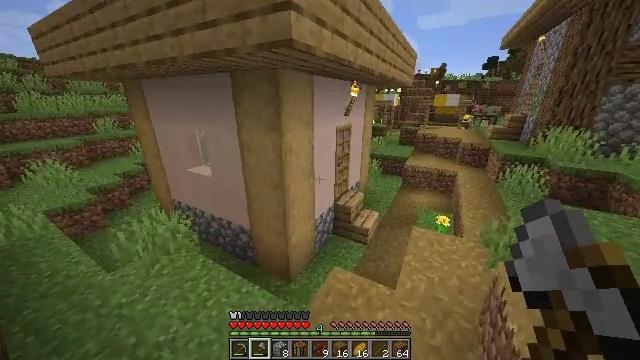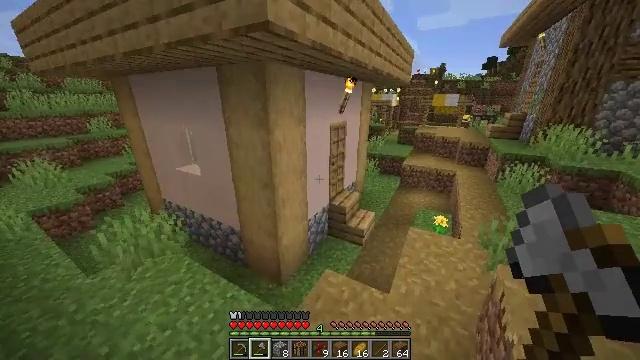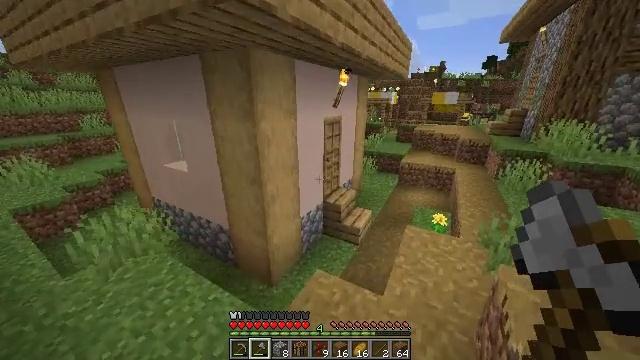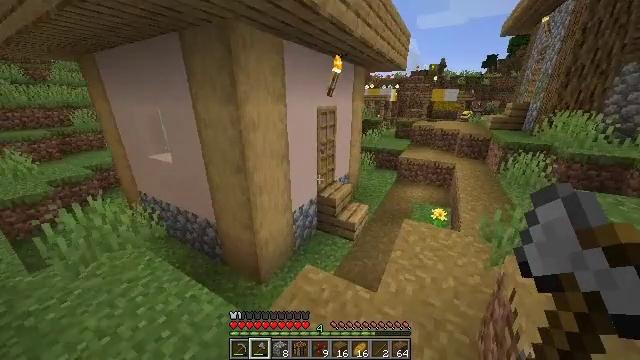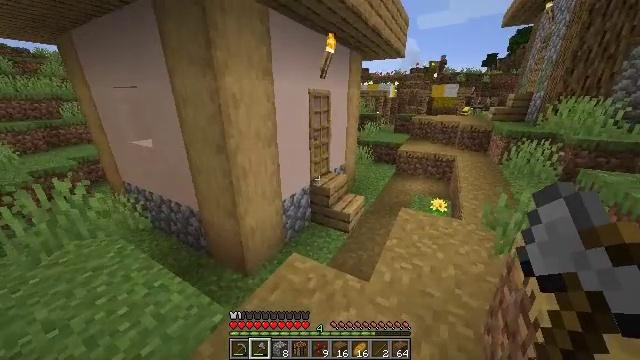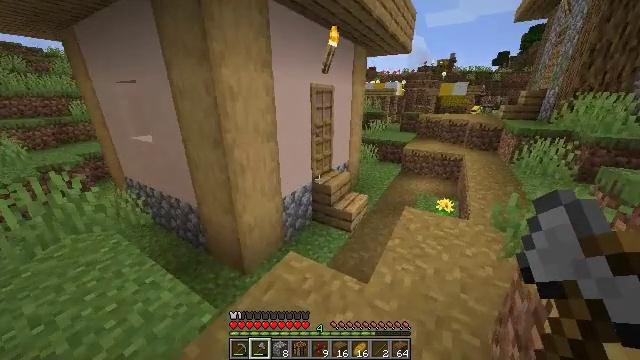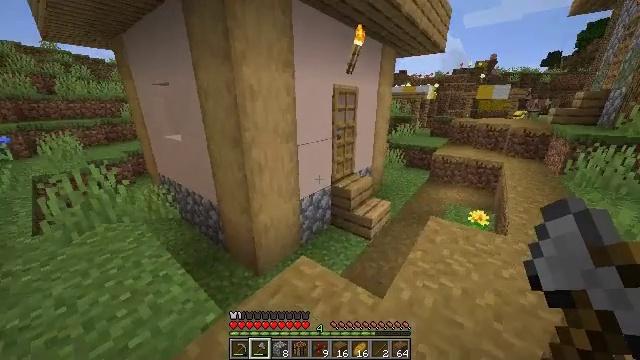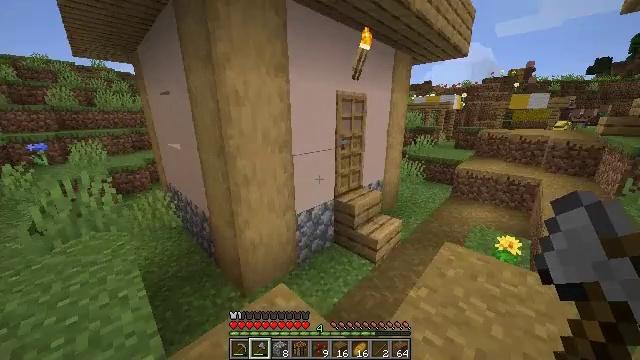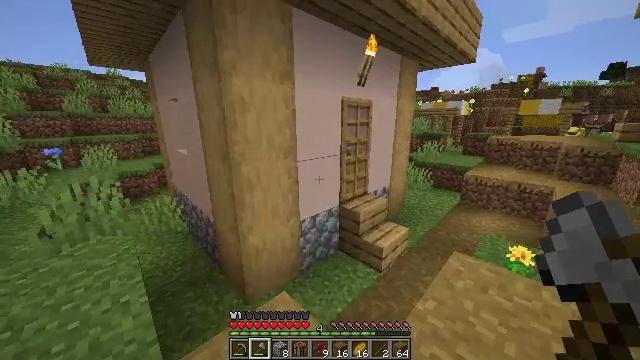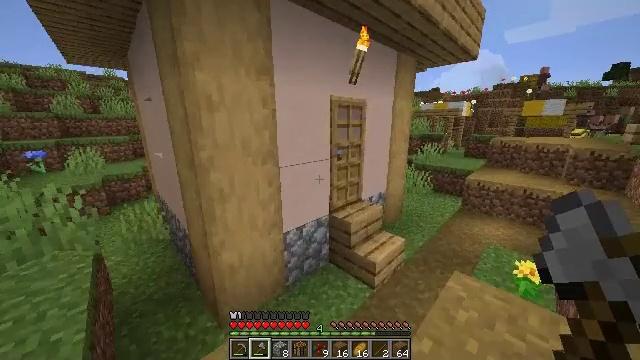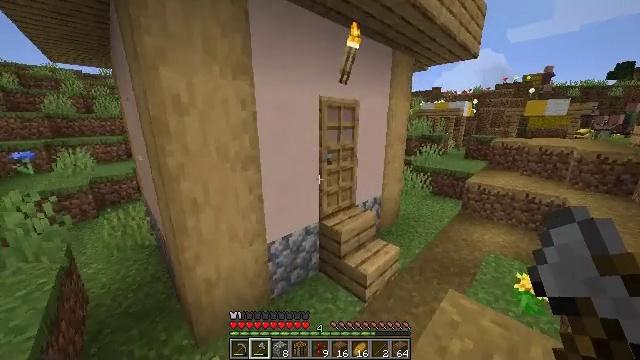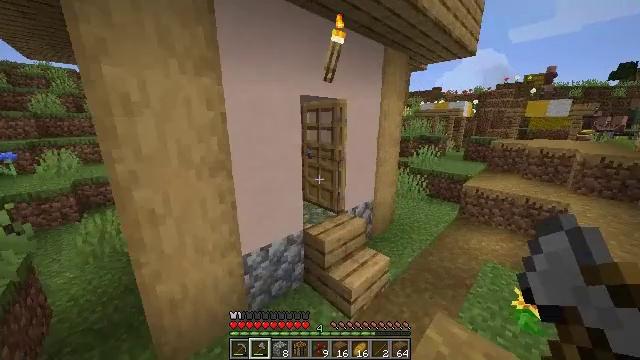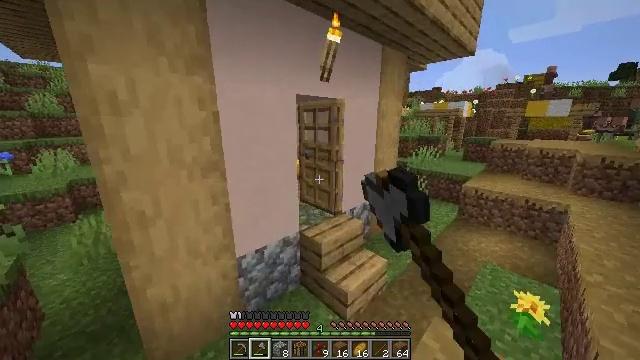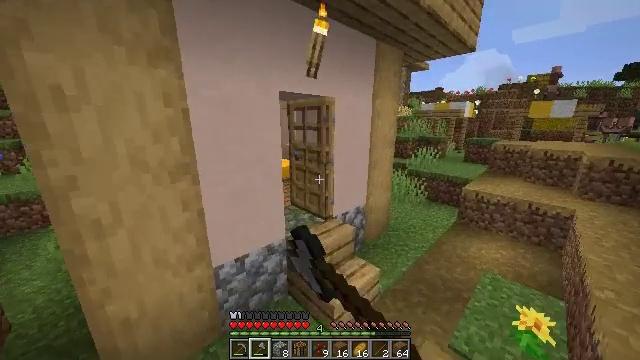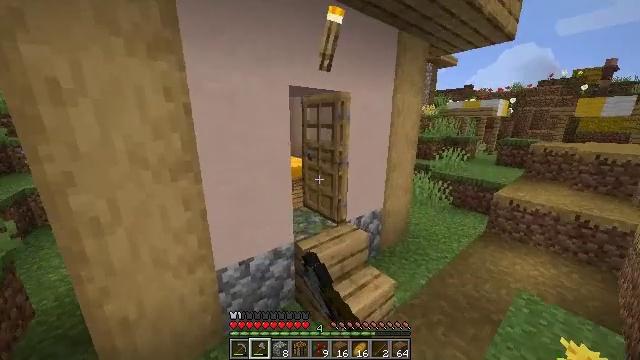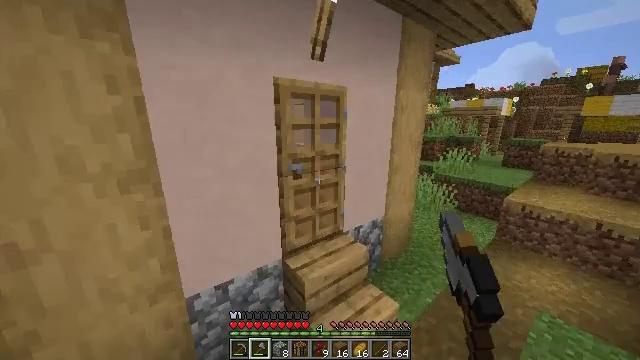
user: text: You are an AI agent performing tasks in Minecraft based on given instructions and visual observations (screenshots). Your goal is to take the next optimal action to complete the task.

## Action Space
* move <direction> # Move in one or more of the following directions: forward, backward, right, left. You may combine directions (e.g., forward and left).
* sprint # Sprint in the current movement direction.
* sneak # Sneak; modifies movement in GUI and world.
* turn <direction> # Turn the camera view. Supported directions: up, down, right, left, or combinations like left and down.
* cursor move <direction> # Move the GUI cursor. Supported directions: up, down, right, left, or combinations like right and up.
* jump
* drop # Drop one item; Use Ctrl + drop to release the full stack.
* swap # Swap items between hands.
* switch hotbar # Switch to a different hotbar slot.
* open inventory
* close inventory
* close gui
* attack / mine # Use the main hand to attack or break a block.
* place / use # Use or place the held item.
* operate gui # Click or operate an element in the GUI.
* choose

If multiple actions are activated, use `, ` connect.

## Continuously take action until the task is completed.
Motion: motion action
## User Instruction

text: Collect a hay block for crafting.
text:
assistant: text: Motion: move forward and move right
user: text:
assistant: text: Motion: move forward and move right
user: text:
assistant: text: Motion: move forward and move right
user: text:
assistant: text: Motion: move forward and move right
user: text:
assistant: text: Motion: move forward and move right, turn left
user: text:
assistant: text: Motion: move forward and move right, turn left and up
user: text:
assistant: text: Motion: move forward and move right, turn left and up
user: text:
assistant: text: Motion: move forward, turn left and up
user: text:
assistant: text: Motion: move forward and move right
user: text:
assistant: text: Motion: move forward and move right
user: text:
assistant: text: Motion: move forward and move right, use / place
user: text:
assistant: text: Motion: move forward and move right, use / place
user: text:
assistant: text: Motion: move forward, use / place
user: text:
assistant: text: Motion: move forward, turn left
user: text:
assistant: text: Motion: move forward, use / place
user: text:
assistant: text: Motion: move forward, use / place
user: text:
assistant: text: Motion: move forward, use / place
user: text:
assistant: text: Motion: move forward, turn left
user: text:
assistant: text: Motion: move forward, turn left
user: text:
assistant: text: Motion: move forward
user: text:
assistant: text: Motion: move forward
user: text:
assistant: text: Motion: move forward
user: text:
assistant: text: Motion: move forward, turn left
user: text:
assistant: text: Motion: move forward
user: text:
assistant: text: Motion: move forward
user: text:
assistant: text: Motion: move forward
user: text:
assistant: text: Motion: move forward, turn left
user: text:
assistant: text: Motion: move forward, turn left and down
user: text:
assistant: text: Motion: move forward and move right
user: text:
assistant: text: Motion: move forward and move right